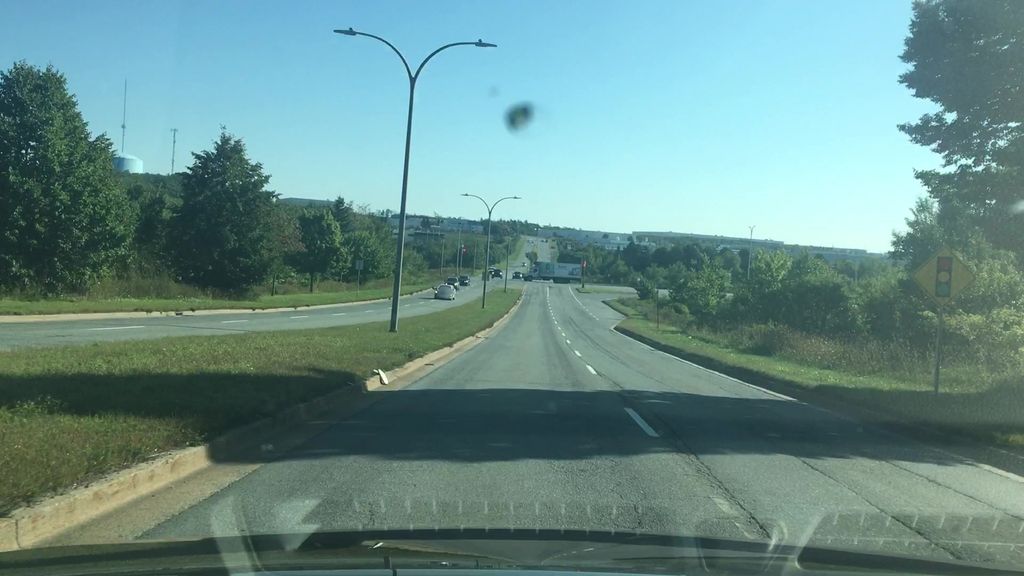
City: halifax